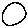
Label: circle